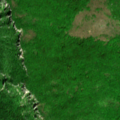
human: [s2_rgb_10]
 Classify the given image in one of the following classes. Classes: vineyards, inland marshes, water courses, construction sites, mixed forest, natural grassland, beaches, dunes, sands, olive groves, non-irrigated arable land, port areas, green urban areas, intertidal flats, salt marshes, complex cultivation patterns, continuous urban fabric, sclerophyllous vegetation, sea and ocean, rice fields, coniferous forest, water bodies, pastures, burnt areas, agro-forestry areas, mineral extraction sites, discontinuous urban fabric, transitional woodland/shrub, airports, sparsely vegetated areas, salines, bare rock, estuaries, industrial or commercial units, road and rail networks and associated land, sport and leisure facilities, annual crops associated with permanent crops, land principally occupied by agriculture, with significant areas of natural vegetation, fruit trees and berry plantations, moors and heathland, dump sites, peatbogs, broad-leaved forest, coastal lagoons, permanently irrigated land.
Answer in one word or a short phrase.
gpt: broad-leaved forest, natural grassland, transitional woodland/shrub